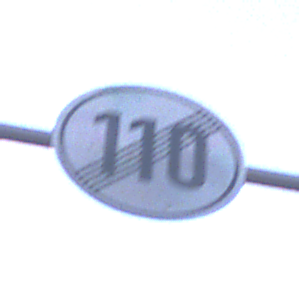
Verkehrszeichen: EndeGeschwindigkeit110
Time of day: SunriseSunset
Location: Outdoor (Nature)
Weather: Clear
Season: NotSpecified
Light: Natural